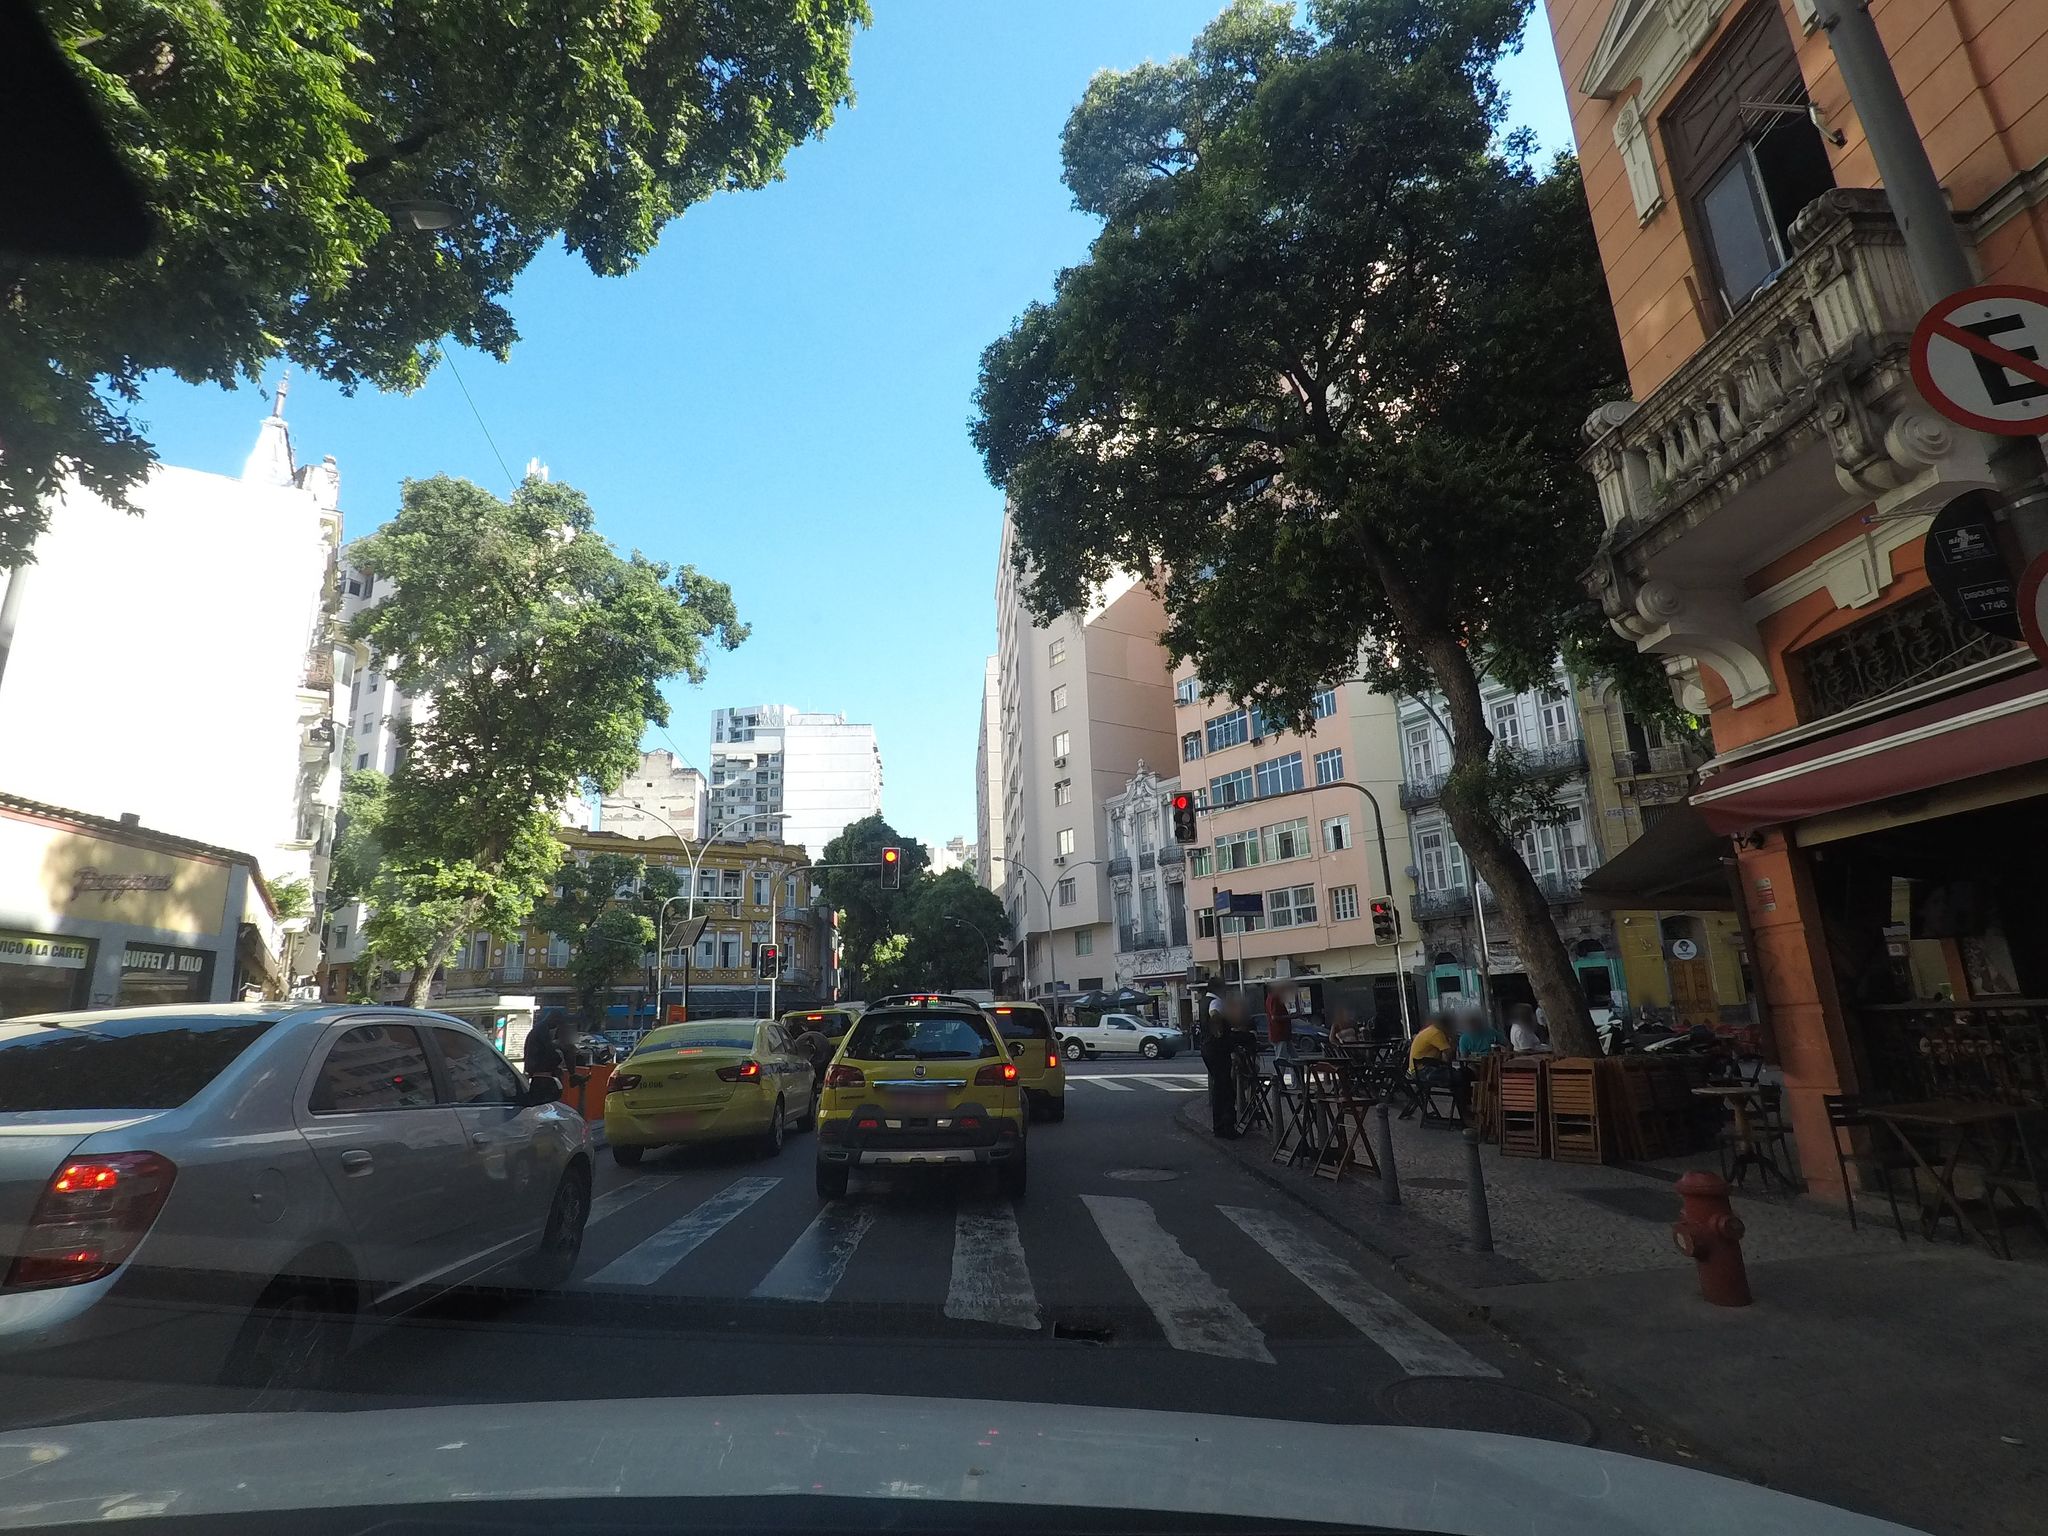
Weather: clear
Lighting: day
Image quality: good
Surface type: driving surface
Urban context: urban centre
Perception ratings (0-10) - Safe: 5.13, Lively: 9.72, Beautiful: 8.82, Boring: 0.1, Depressing: 1.63, Wealthy: 6.35